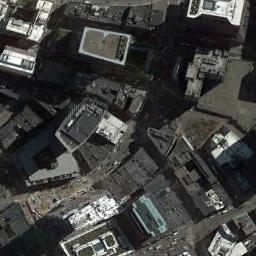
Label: commercial_area